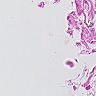
Metastatic tissue present: no